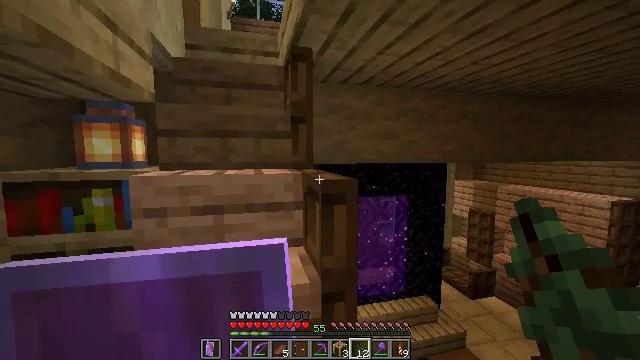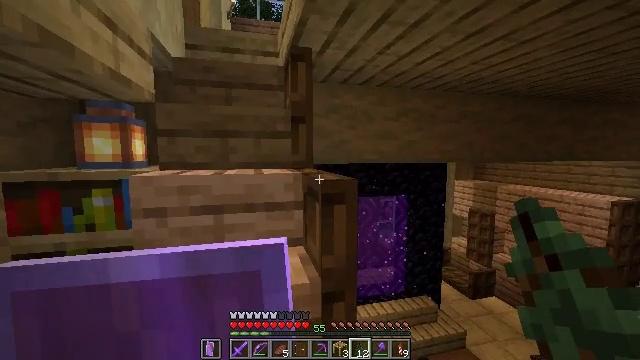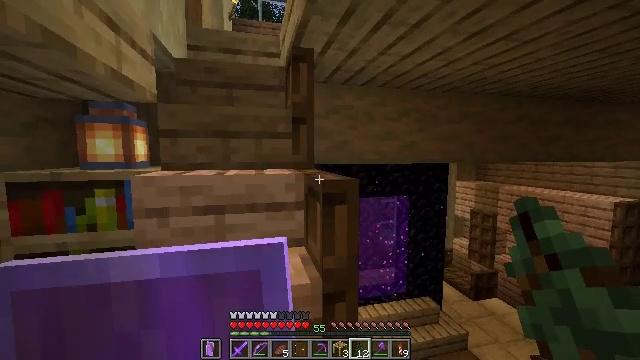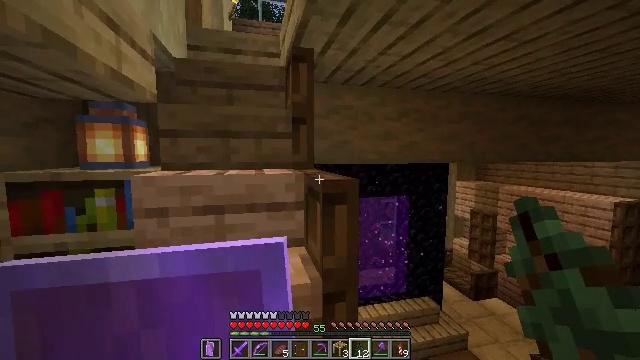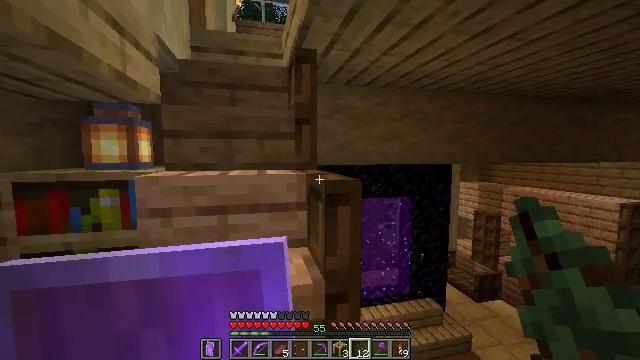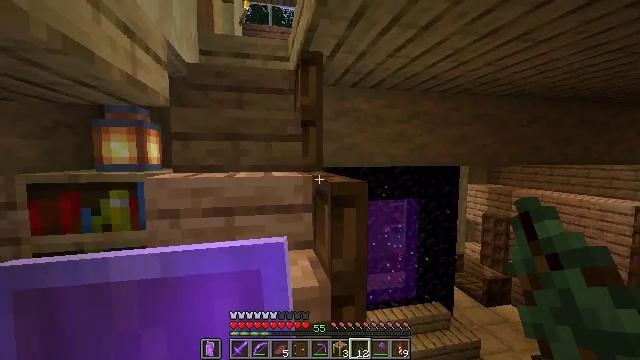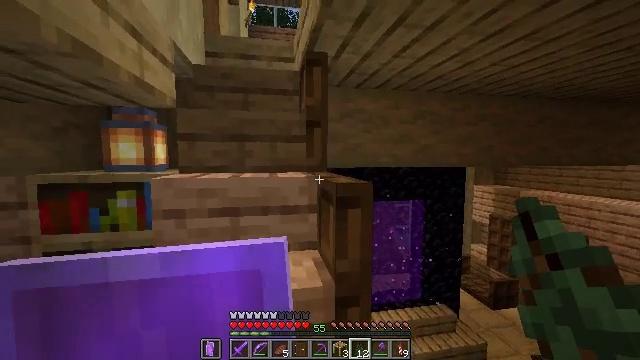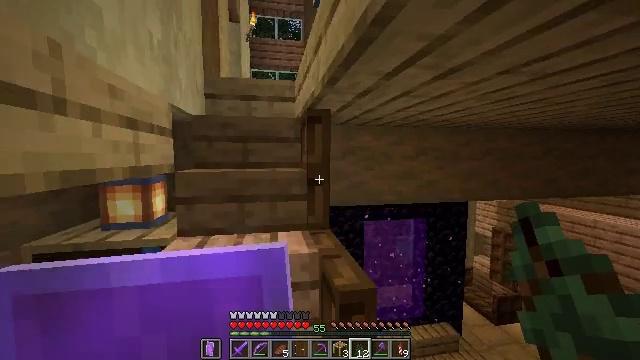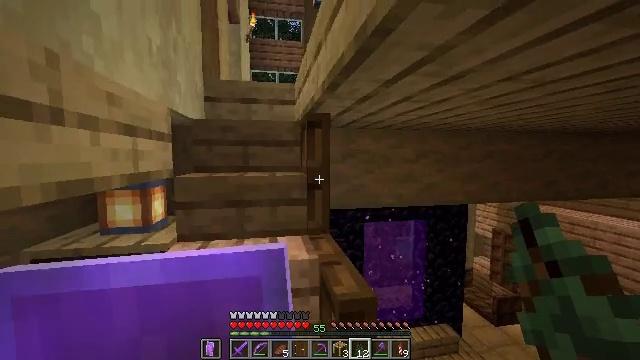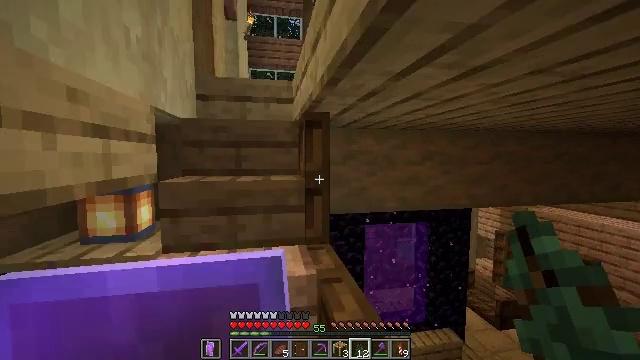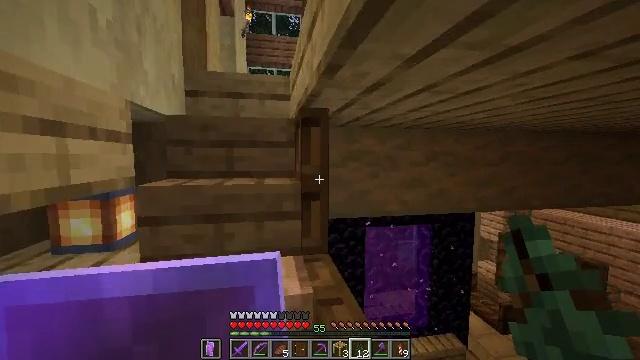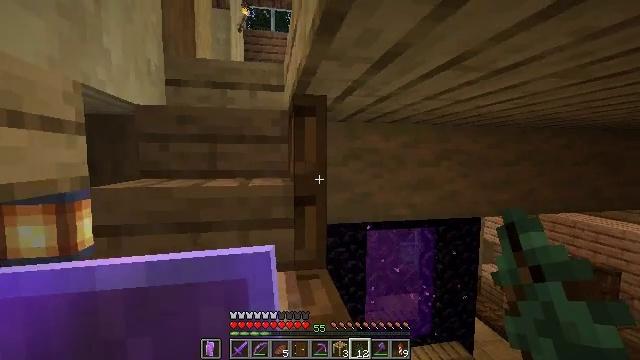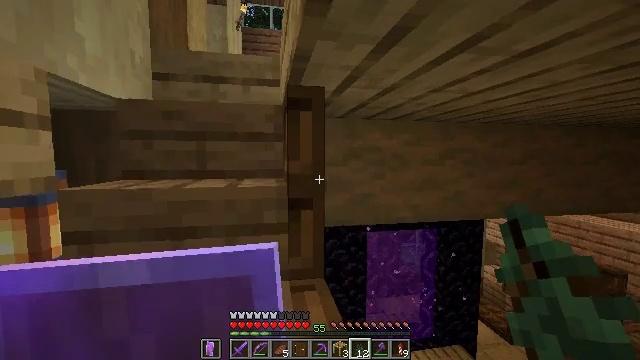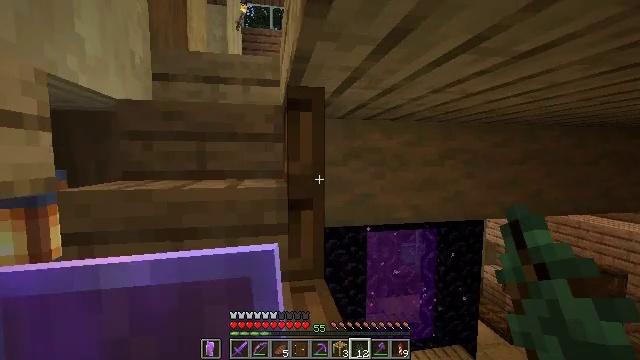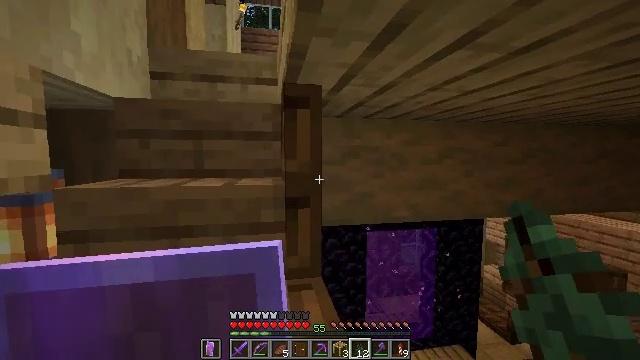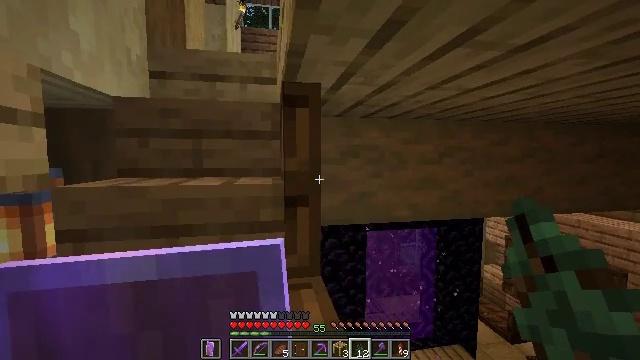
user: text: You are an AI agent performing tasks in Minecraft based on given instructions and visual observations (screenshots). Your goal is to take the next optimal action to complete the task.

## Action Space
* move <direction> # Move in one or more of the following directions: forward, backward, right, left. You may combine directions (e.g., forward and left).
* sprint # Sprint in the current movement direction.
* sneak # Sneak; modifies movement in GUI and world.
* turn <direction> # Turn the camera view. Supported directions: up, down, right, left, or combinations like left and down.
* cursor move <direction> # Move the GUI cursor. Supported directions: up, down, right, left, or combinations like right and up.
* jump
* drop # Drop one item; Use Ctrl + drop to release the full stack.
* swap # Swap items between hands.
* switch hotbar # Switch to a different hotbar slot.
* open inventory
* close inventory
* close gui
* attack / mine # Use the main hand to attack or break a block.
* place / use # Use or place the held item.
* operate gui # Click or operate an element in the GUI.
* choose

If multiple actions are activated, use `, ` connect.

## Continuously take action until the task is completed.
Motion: motion action
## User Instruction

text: Mine the brown shulker box.
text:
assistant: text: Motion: no_op
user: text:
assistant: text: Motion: no_op
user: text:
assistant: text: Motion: no_op
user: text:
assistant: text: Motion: no_op
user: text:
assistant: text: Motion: turn left
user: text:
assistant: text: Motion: turn left
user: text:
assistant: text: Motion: move forward
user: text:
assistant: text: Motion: move forward
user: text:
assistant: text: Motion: move forward
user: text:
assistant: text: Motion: move forward
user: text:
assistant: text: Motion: move forward
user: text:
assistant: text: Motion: move forward
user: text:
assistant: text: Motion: no_op
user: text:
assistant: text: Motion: no_op
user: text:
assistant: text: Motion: no_op
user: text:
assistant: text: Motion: no_op
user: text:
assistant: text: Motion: no_op
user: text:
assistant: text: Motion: no_op
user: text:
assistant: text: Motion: no_op
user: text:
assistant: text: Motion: no_op
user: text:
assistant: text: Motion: no_op
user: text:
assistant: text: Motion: no_op
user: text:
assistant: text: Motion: no_op
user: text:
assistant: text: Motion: no_op
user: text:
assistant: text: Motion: move left
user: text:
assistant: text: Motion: move left
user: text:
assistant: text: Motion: move left
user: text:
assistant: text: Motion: move forward and move left
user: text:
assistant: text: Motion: move forward and move left
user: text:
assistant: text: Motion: move forward